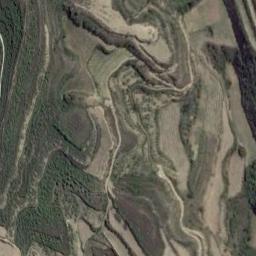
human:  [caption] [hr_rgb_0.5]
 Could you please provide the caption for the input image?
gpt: A large layer of brown and green mixed terraces with several winding narrow paths .

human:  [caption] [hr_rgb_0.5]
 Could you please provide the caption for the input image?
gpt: The bare and green terrace is next to some trees .

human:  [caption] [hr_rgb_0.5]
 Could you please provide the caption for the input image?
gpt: There are several white houses on the terraces .

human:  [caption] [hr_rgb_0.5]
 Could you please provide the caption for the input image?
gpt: There are many green plants on the terrace .

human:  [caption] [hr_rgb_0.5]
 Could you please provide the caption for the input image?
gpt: There are green meadows beside the terraces .